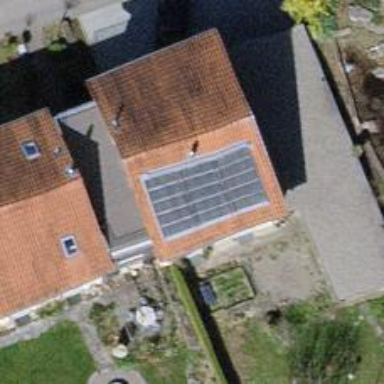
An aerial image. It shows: Solar power generator.